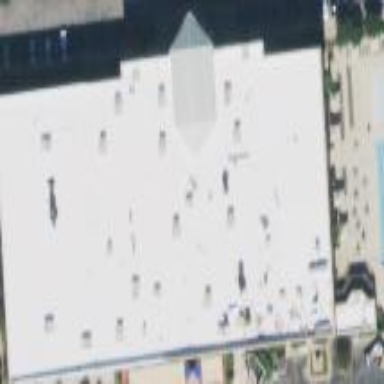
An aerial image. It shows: Building that houses fitness center.